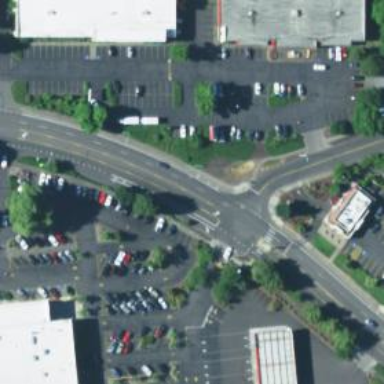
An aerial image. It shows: Parking space.